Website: ulta-beauty
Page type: customer-info-address
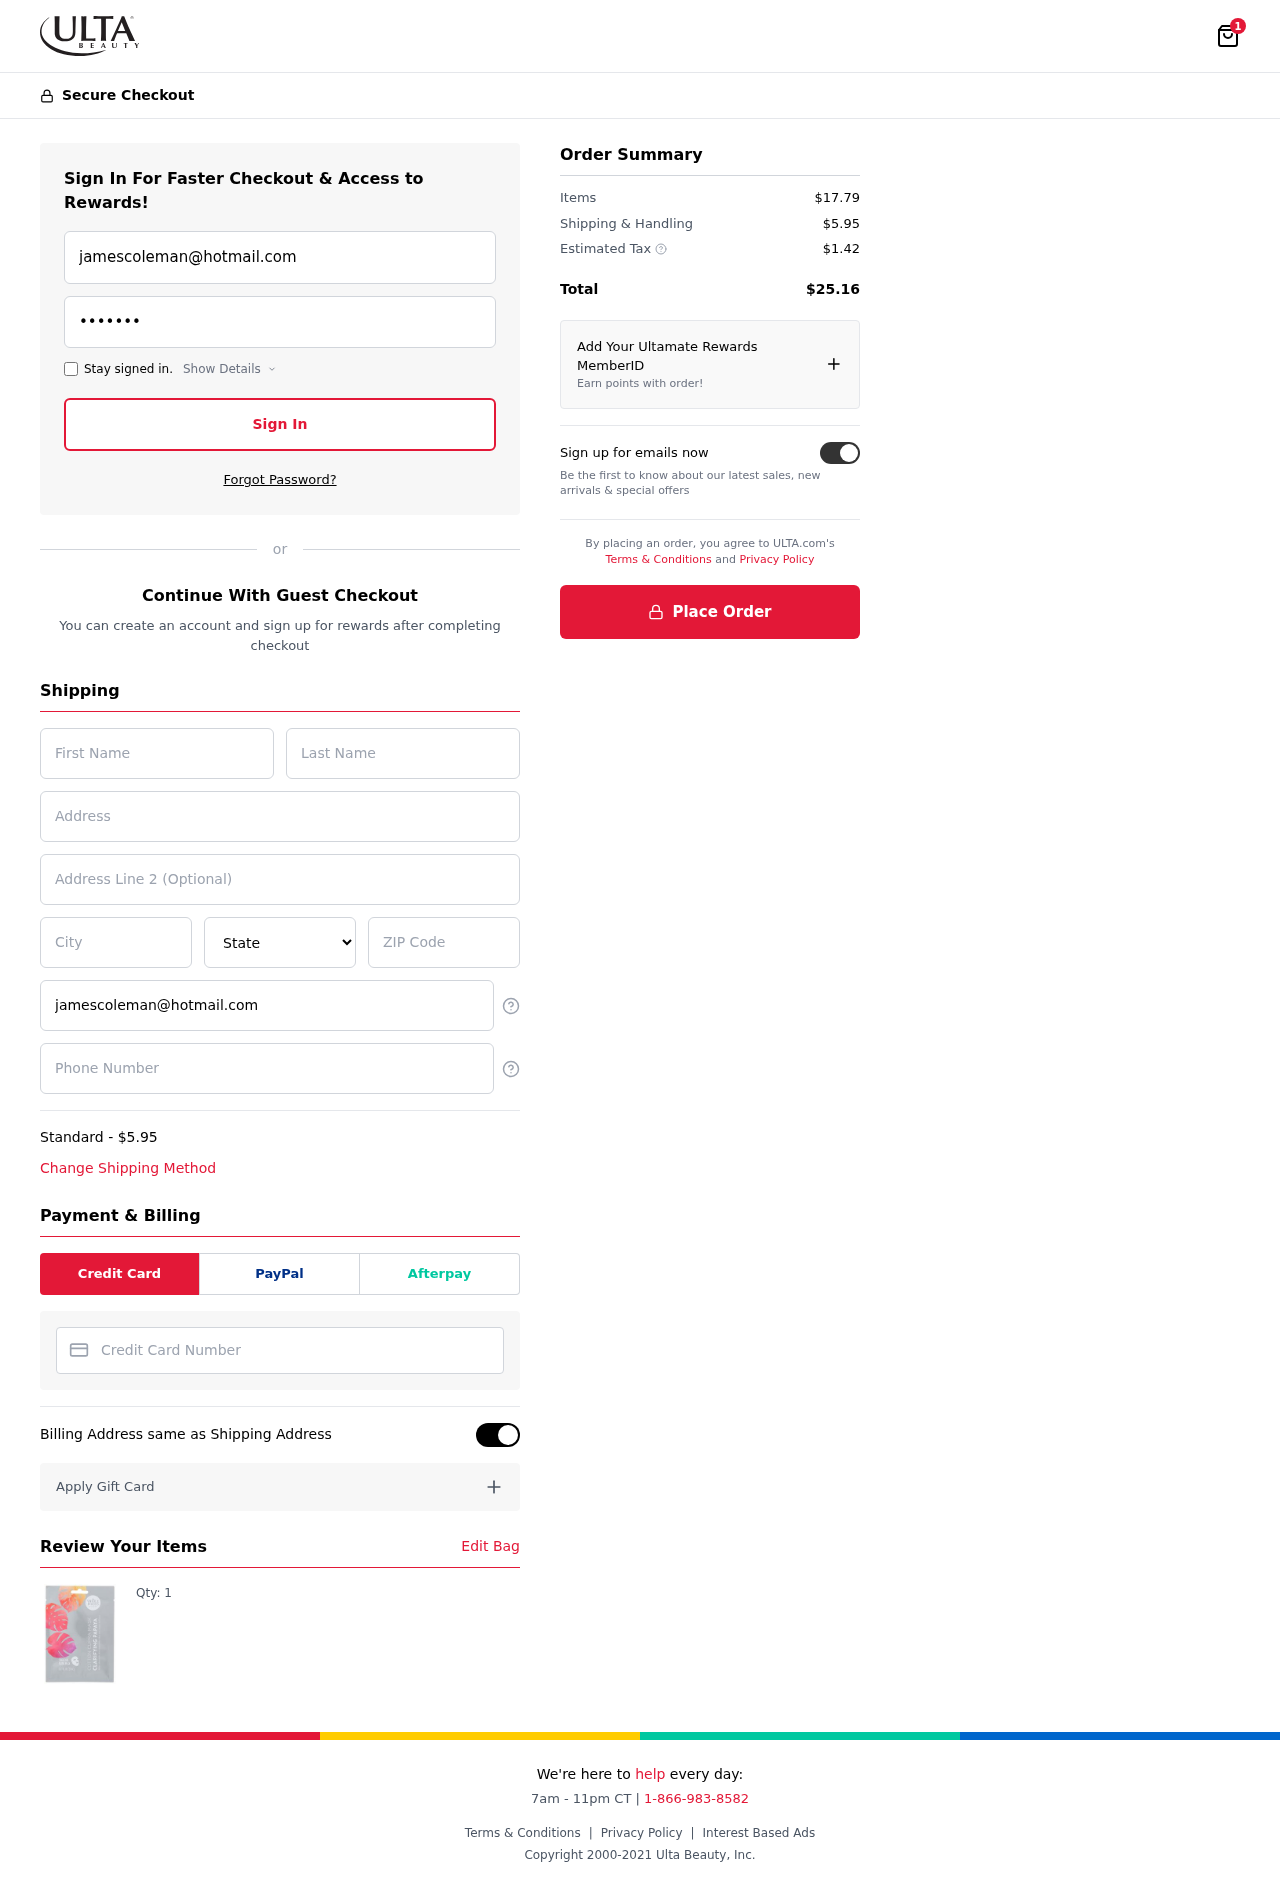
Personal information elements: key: PII_CARD_NUMBER
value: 2299 3814 6993 0523
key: PII_CITY
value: North Christopher
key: PII_EMAIL
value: jamescoleman@hotmail.com
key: PII_FIRSTNAME
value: James
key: PII_LASTNAME
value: Coleman
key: PII_PHONE
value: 8204376699
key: PII_POSTCODE
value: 98394
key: PII_STATE
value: Hawaii
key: PII_STREET
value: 5529 Vance Crossroad
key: PII_STREET2
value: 436 Brennan Islands
Product elements: key: PRODUCT1_QUANTITY
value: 1
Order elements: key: ORDER_NUM_ITEMS
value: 1
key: ORDER_SHIPPING_COST
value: $5.95
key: ORDER_ITEMS_TOTAL
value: $17.79
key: ORDER_SHIPPING_COST2
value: $5.95
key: ORDER_TAX
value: $1.42
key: ORDER_TOTAL
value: $25.16